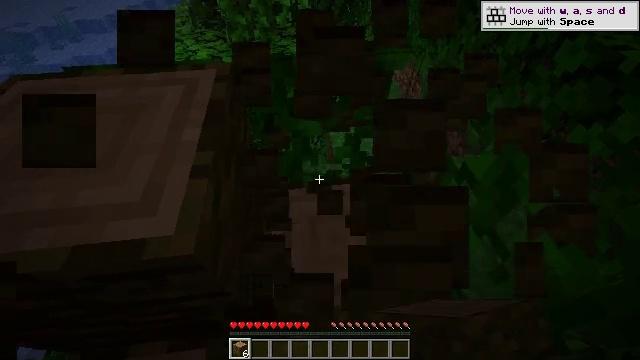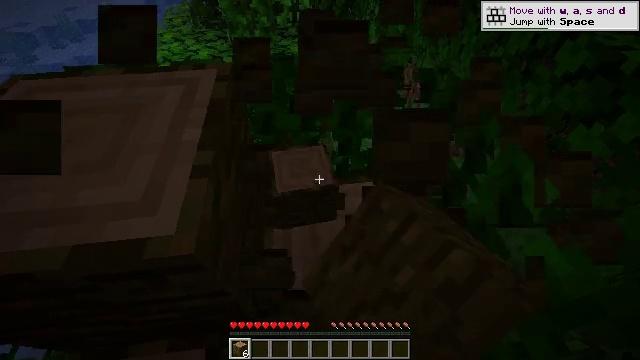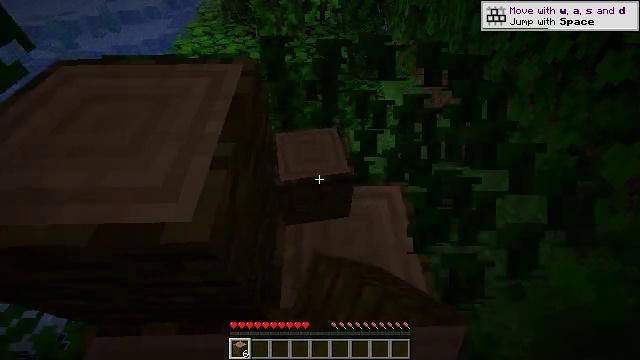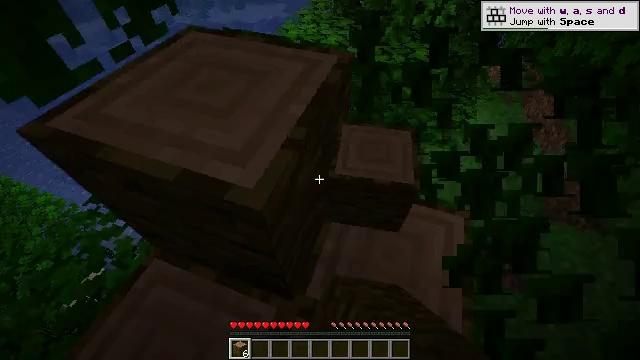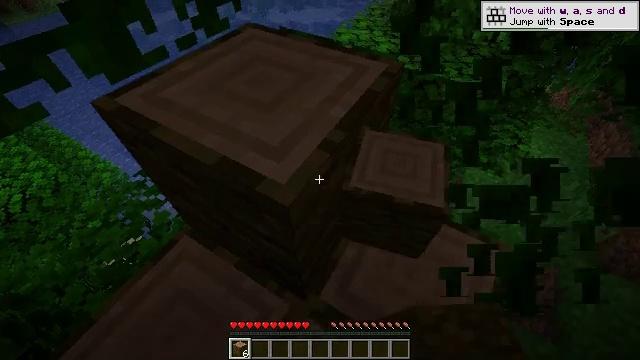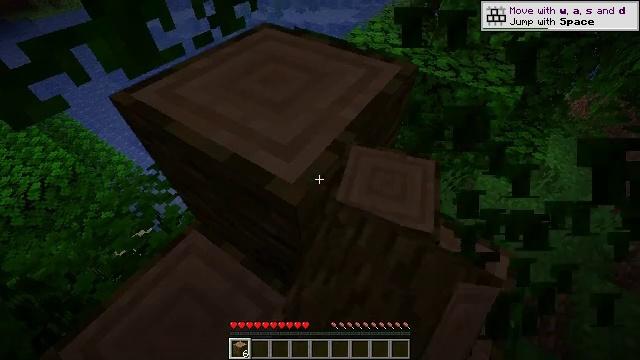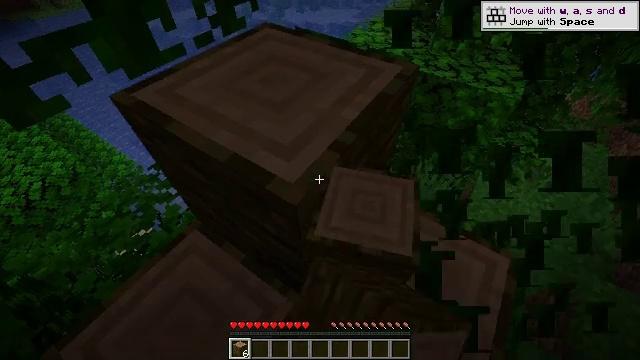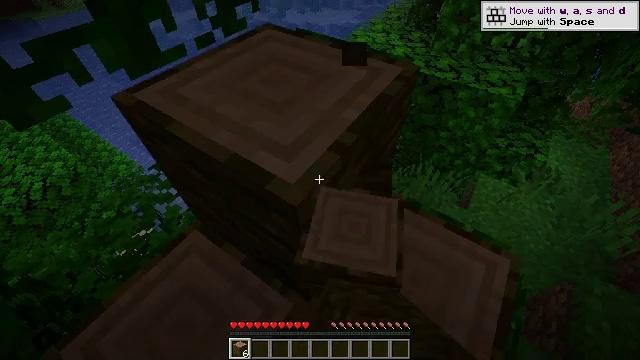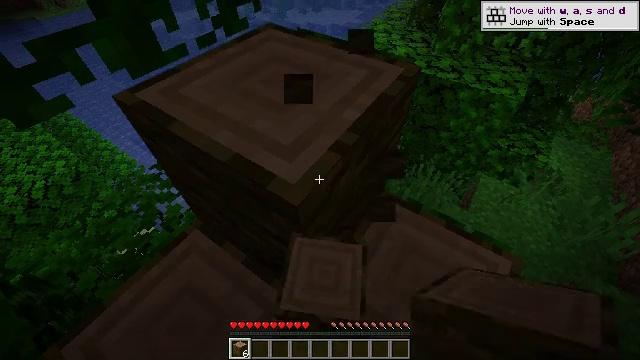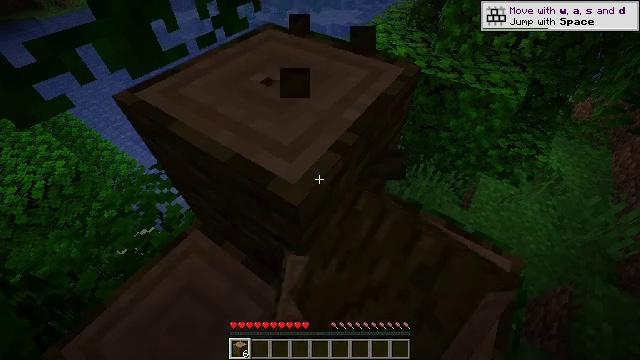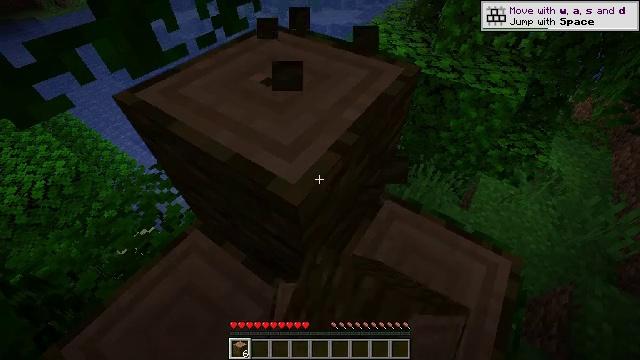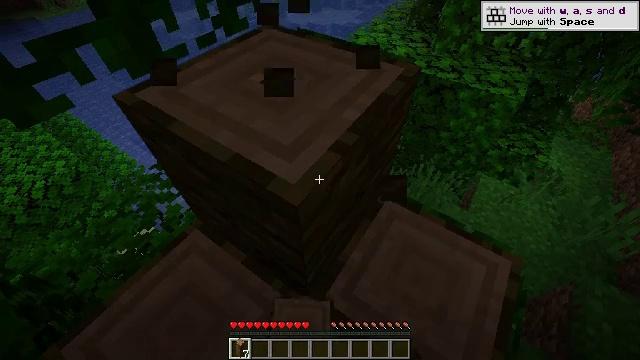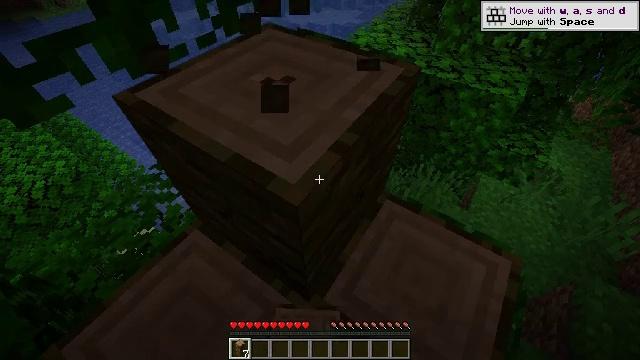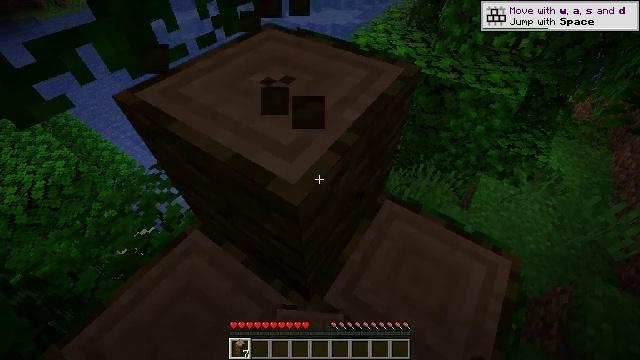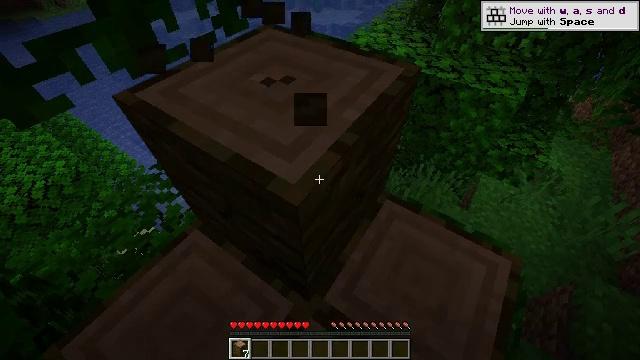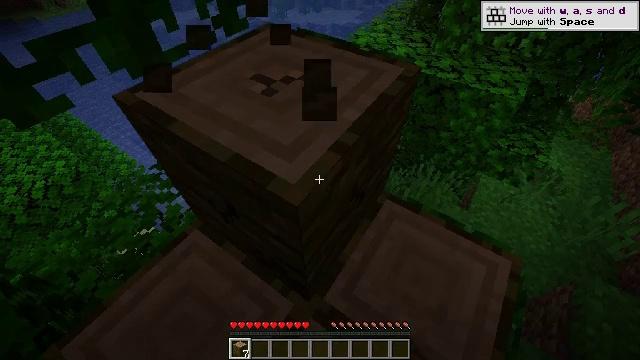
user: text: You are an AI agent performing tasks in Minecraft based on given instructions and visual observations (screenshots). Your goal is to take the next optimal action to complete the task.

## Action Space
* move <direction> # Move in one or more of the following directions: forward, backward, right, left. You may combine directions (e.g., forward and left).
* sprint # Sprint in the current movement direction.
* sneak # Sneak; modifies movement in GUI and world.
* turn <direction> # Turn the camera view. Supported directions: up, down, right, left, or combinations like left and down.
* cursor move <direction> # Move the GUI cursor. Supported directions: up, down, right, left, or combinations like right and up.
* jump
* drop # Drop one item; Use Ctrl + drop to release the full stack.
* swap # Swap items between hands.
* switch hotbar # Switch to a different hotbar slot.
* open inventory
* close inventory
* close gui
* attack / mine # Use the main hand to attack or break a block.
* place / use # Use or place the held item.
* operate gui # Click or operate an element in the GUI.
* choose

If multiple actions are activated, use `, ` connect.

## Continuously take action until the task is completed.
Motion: motion action
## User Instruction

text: Use an axe to chop the jungle log.
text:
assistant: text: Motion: attack / mine
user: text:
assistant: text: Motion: turn left, attack / mine
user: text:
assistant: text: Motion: turn left, attack / mine
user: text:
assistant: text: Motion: turn left, attack / mine
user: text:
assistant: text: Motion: turn left, attack / mine
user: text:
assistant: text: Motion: attack / mine
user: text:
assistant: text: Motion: attack / mine
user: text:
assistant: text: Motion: attack / mine
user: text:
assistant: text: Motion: attack / mine
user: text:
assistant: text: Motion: attack / mine
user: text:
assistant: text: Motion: attack / mine
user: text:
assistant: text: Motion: attack / mine
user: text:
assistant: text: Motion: attack / mine
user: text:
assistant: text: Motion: attack / mine
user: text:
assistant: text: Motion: attack / mine
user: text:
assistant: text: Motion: attack / mine
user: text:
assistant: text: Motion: attack / mine
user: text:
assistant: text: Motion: attack / mine
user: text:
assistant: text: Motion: attack / mine
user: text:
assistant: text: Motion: attack / mine
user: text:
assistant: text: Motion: attack / mine
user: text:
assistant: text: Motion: attack / mine
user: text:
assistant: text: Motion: attack / mine
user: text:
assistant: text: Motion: attack / mine
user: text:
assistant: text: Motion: attack / mine
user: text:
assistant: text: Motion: attack / mine
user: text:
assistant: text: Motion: attack / mine
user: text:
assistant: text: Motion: attack / mine
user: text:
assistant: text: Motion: attack / mine
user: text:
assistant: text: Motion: attack / mine